Question: I have some bookmarks that are displayed as pages. I need to search these pages for a particular page in this case - page with id "social_page".
So to start, I grab the containing div
'''
var bookmark_fill = document.getElementById( 'bookmark_fill' );
'''
How do I best traverse the "pages" in bookmark_fill? This simple case below has only 2 pages.

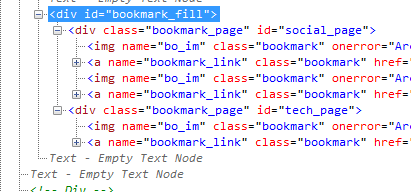
Answer: '''
var socialPage = document.getElementById("social_page");
'''
because ID's are supposed to be unique.